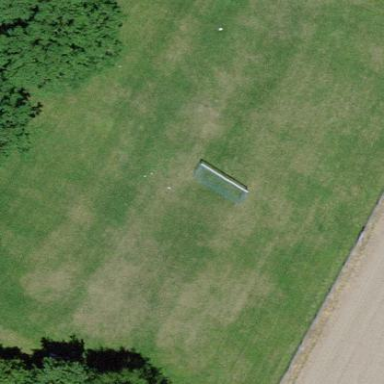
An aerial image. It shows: Grassy pitch for various sports activities.